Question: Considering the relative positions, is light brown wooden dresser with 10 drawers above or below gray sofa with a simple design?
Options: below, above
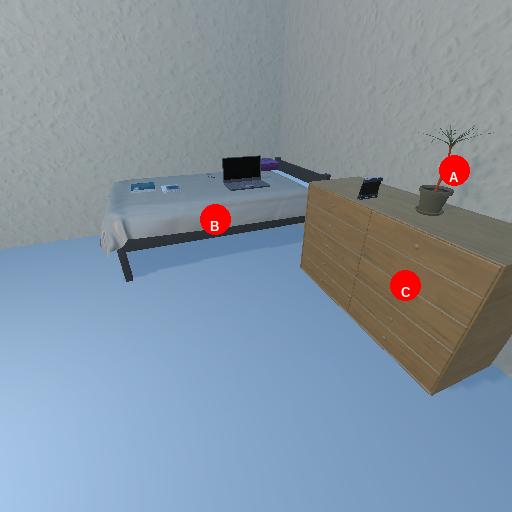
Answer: below